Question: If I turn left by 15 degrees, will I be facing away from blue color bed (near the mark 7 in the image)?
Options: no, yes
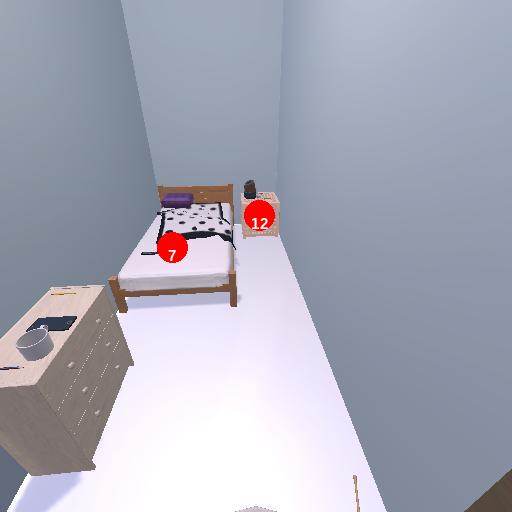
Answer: no